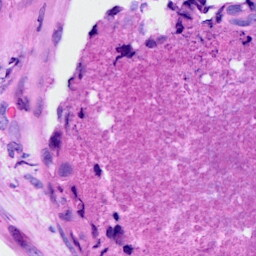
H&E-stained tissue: Breast